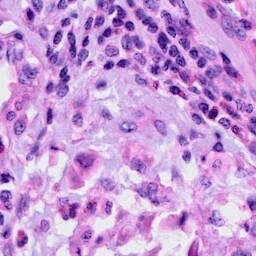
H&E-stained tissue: Cervix